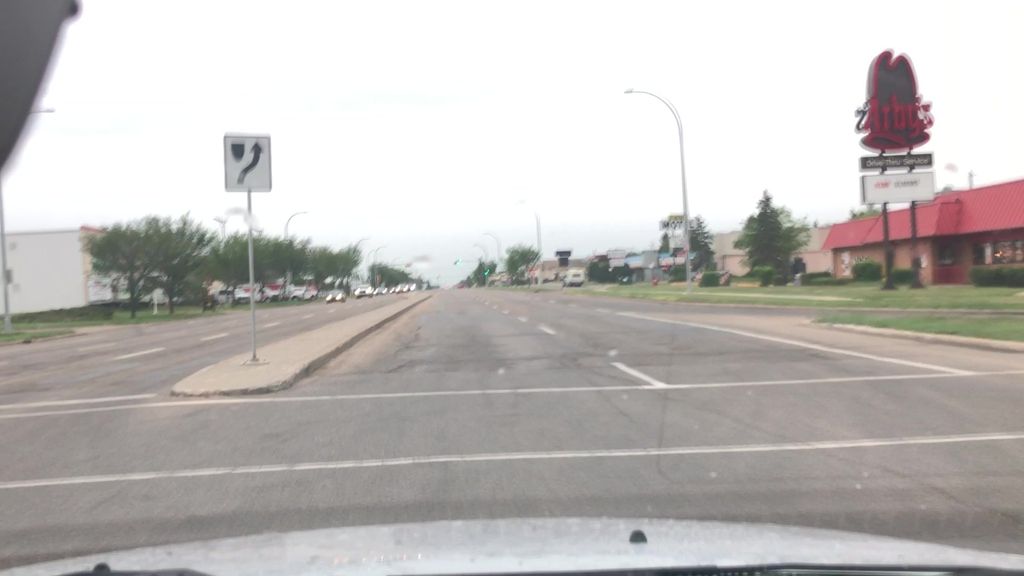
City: edmonton